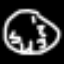
Label: clock